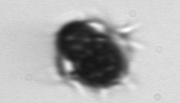
Label: Mesodinium